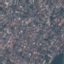
Land use / land cover class: Residential